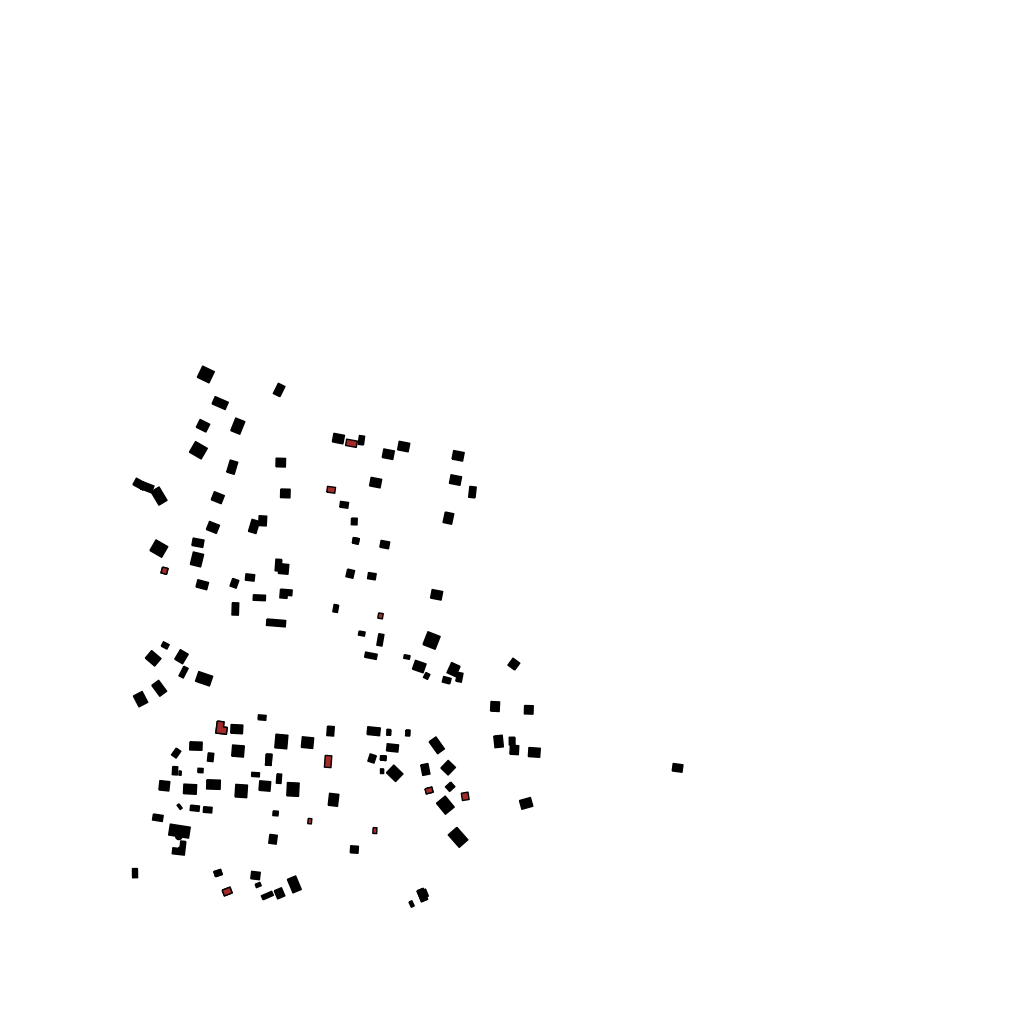
Tags: overhead vector_map, recreation, residential, individual_rise, density_2, Building, Facility, 1.0 km²